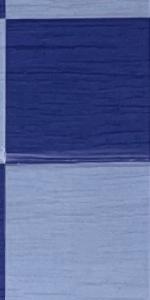
Label: Empty